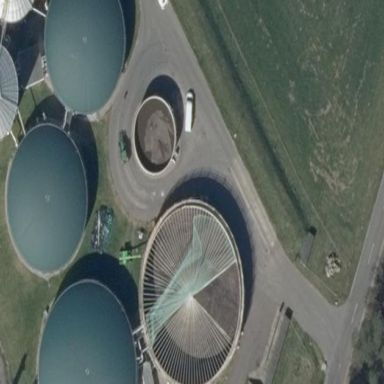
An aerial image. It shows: Storage tank that is man-made.